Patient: sex F, age 40
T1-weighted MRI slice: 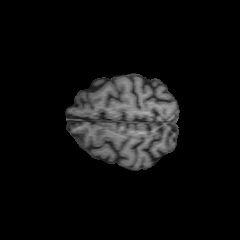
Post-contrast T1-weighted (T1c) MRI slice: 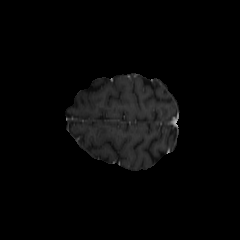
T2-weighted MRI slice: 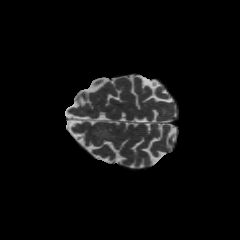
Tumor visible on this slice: yes
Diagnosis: Astrocytoma, IDH-mutant
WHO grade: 2